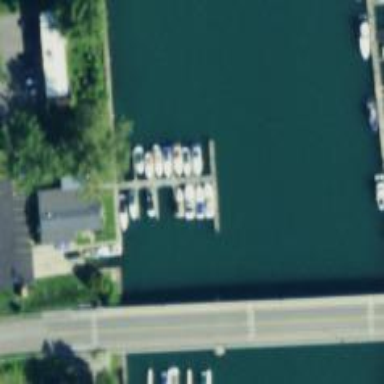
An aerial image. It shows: Man-made pier.